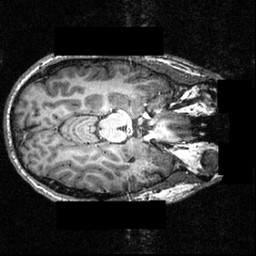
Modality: T1w
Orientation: axial
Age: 24
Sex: male
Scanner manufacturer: siemens
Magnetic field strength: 3.951 T
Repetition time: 1.5 s
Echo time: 0.00335 s